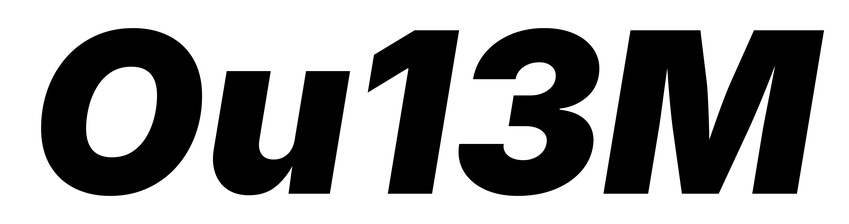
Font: Inter-Italic_Black_Italic